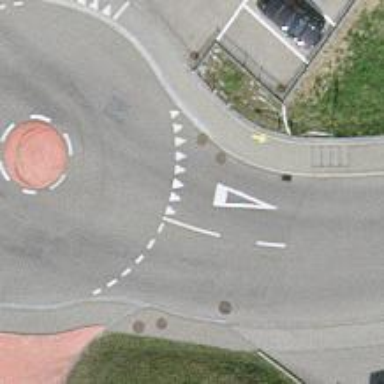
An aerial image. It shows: Road with "give way" sign.